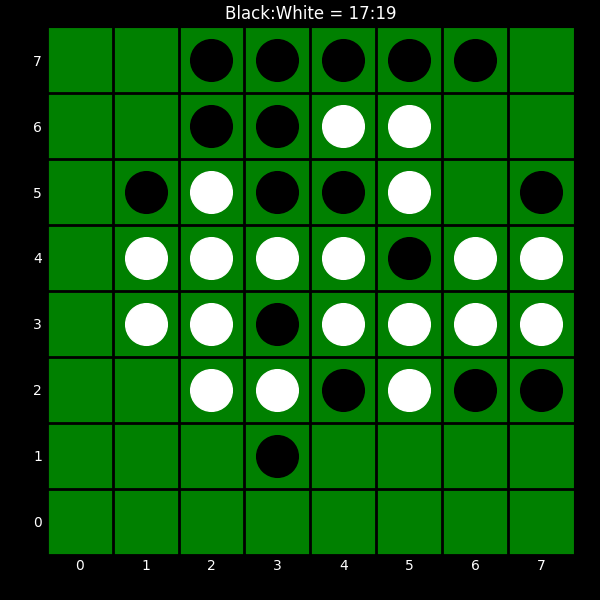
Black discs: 17
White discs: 19